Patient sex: F
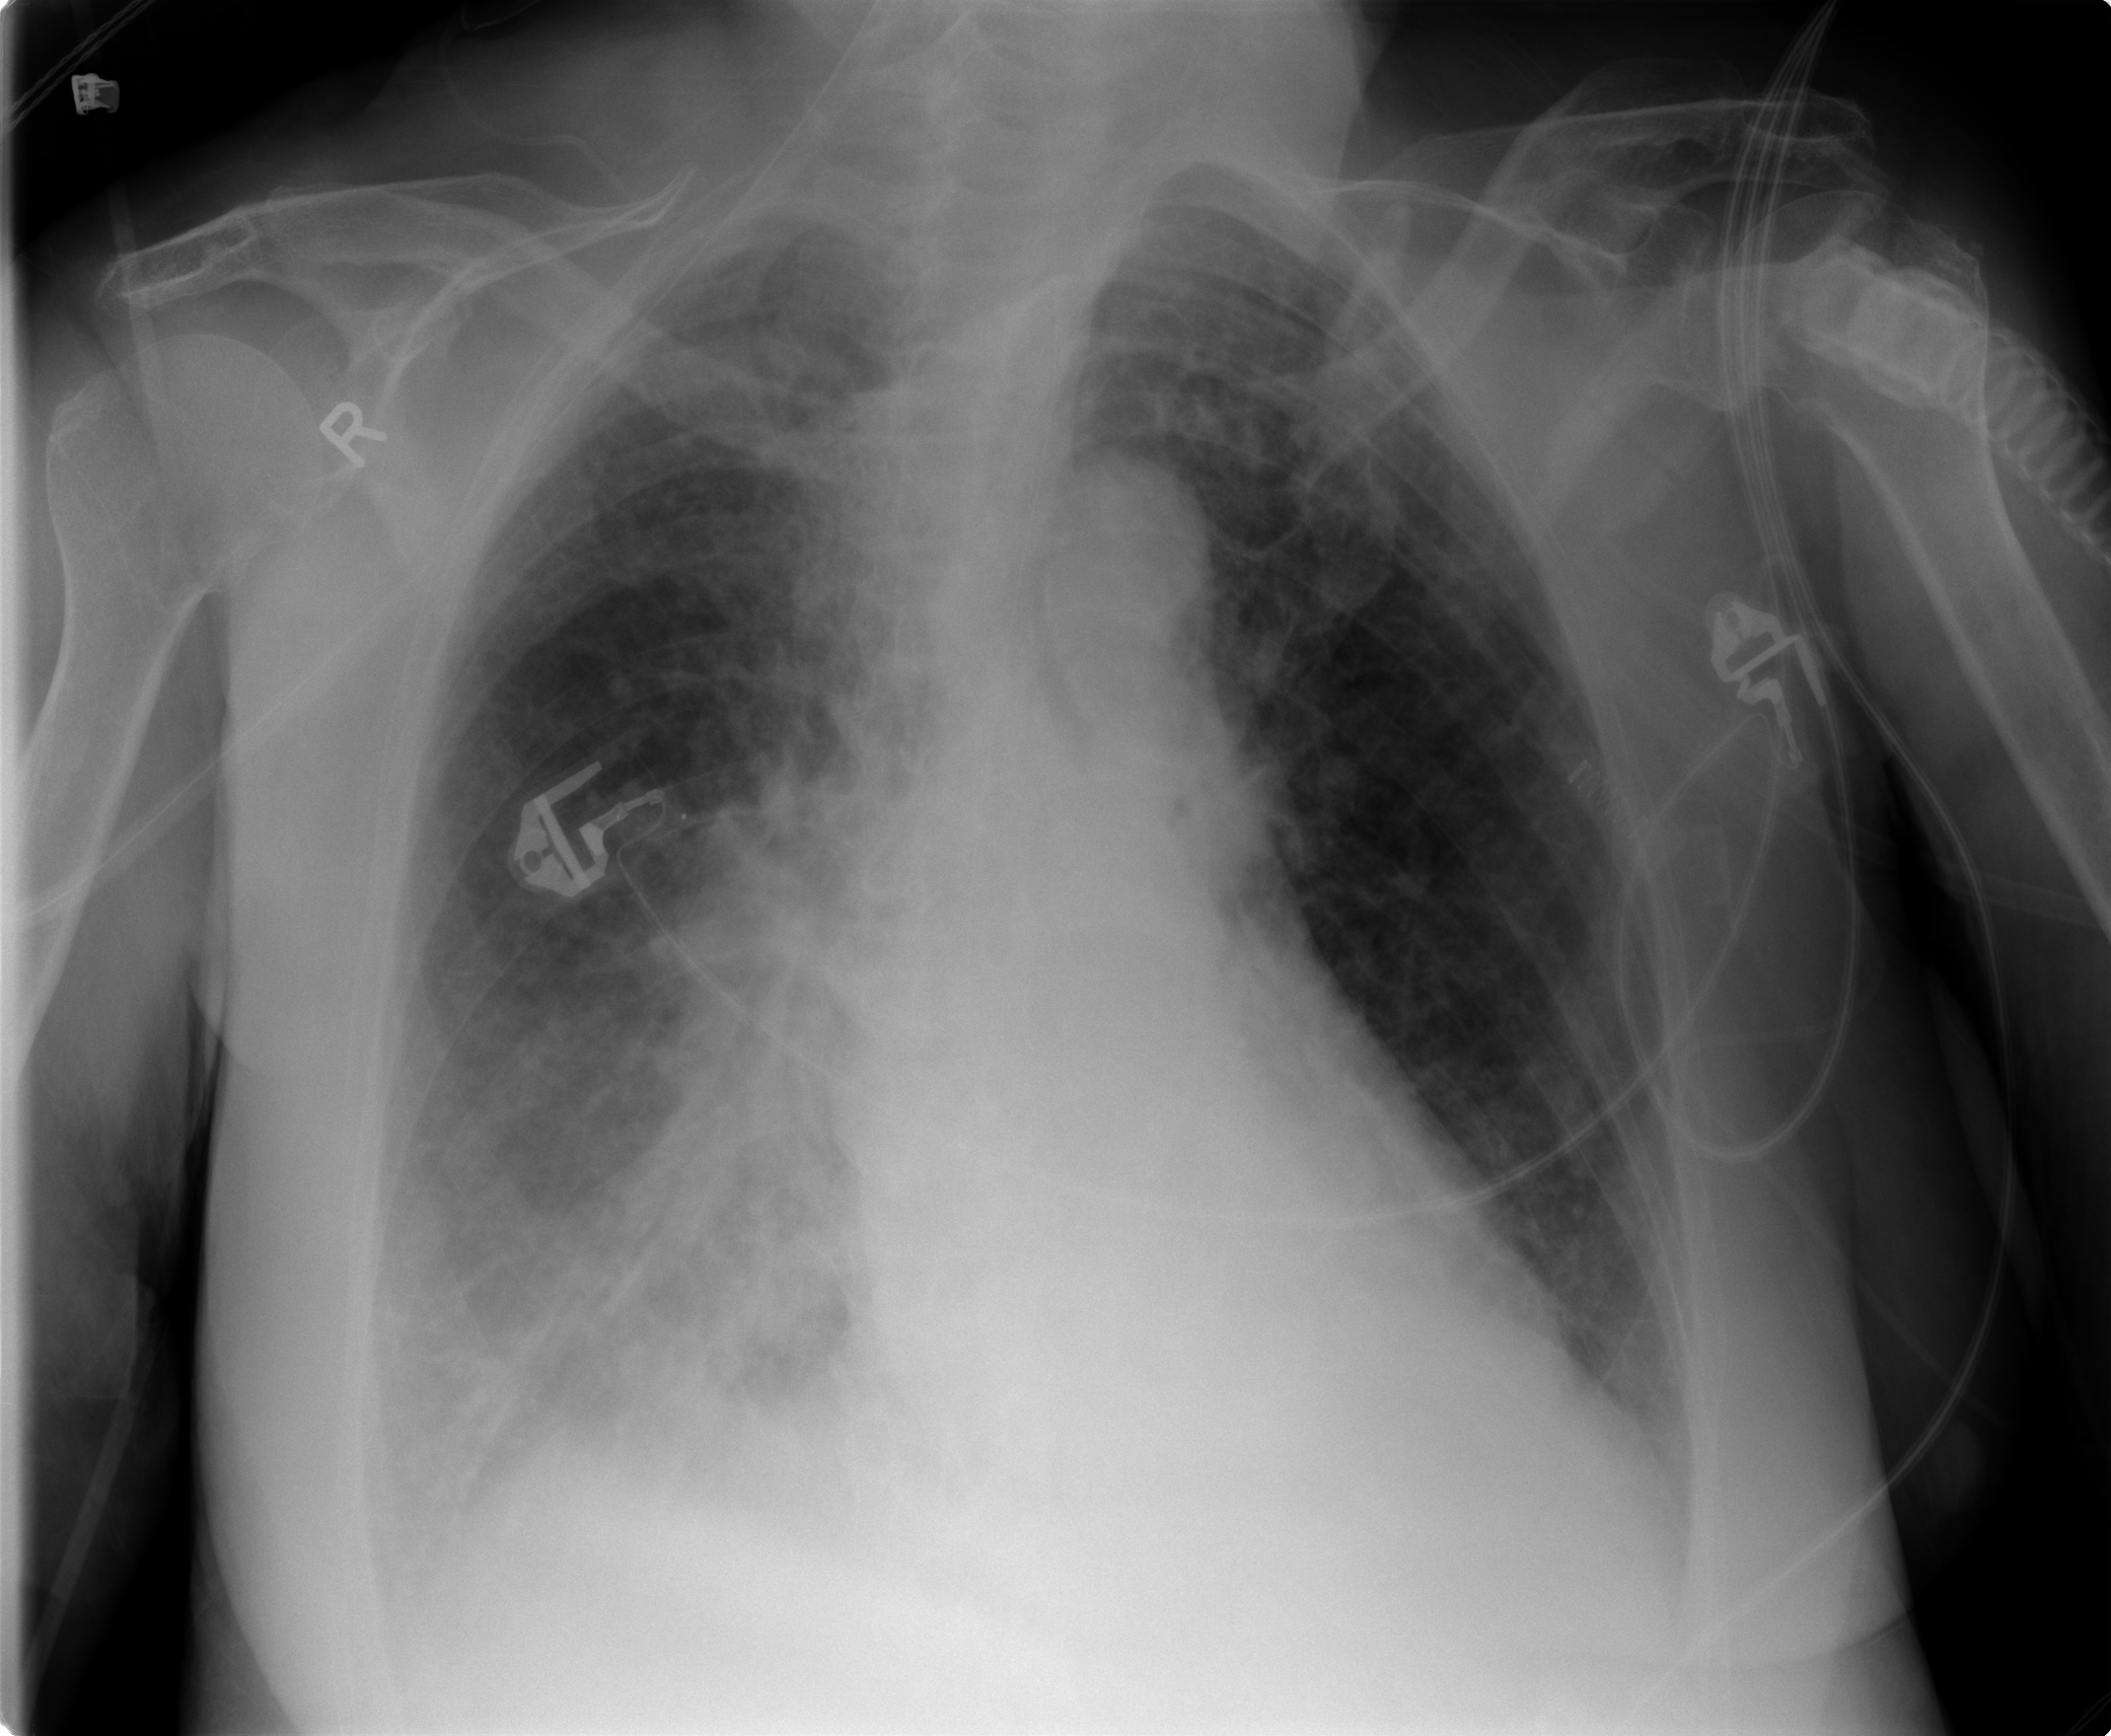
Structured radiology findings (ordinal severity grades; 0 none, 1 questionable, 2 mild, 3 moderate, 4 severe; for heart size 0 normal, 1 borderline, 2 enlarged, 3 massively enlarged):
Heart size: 0
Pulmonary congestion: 2
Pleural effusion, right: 1
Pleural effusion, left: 0
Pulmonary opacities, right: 4
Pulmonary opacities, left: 1
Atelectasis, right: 2
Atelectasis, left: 0